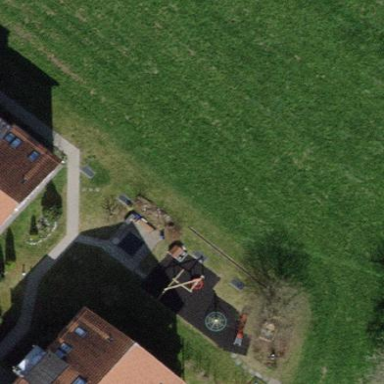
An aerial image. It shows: Playground area for leisure land.